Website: macys
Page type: billing-address
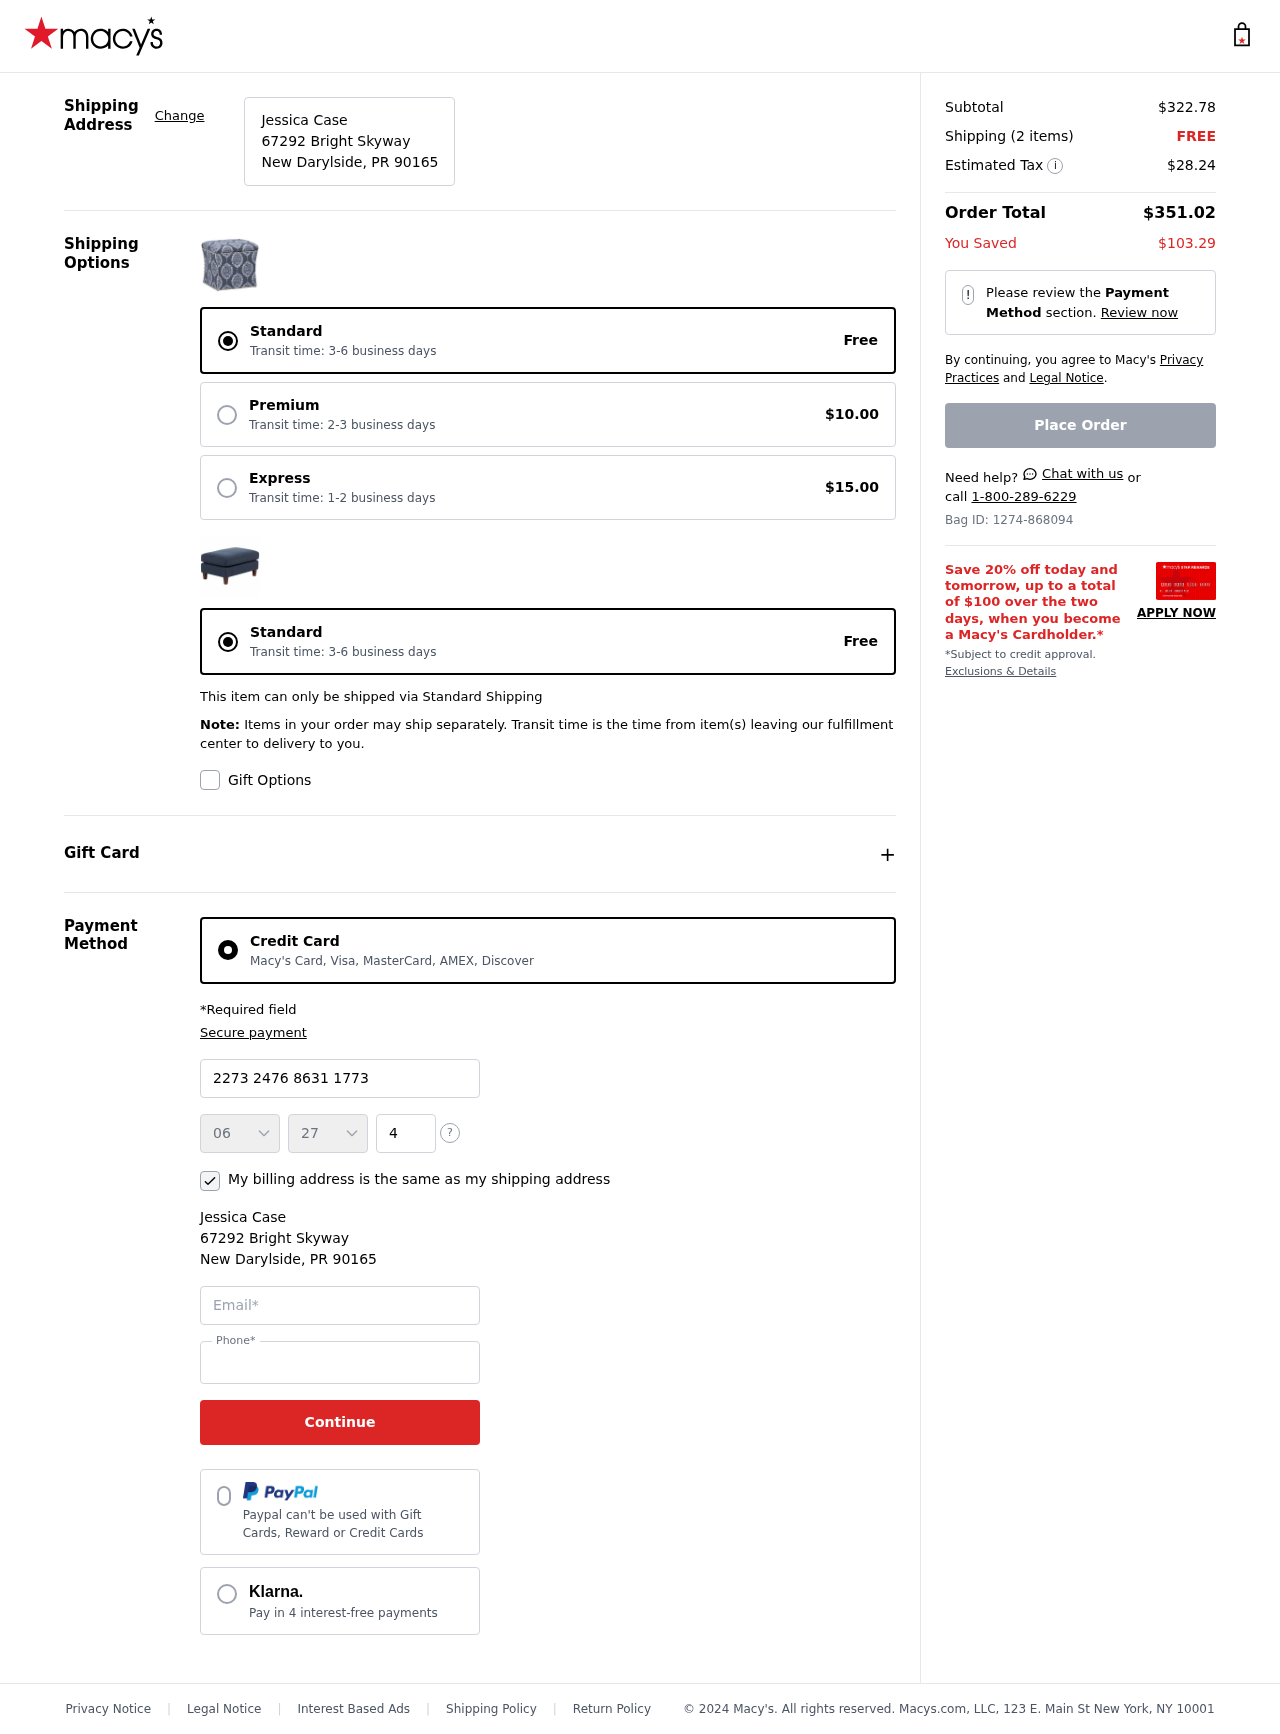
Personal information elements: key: PII_CARD_CVV
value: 420
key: PII_CARD_EXPIRY_MONTH
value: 06
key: PII_CARD_EXPIRY_YEAR
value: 27
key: PII_CARD_NUMBER
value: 2273 2476 8631 1773
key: PII_CITY_STATE_ZIP
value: New Darylside, PR 90165
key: PII_EMAIL
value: jcase@gmail.com
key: PII_FULLNAME
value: Jessica Case
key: PII_PHONE
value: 5472588663
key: PII_STREET
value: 67292 Bright Skyway
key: PII_FULLNAME2
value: Jessica Case
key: PII_CITY
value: New Darylside
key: PII_STATE
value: PR
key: PII_STATE_ABBR
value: PR
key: PII_POSTCODE
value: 90165
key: PII_POSTCODE_FULL
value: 90165
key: PII_CITY_STATE
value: New Darylside, PR
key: PII_POSTCODE_NUMERIC
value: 90165
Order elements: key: ORDER_SUBTOTAL
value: $322.78
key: ORDER_NUM_ITEMS
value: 2
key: ORDER_SHIPPING_COST
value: FREE
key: ORDER_TAX
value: $28.24
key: ORDER_TOTAL
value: $351.02
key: ORDER_SAVINGS
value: $103.29
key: ORDER_ID
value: Bag ID: 1274-868094